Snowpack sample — Buffalo Mountain, Silverthorne, Colorado, USA (1/25/25, 10:11 AM MST)
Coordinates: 39.6222, -106.1139
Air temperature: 22 °F
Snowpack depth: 110 cm
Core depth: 30 cm
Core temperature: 42.8 °F
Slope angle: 12°, slope face: 102°
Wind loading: high
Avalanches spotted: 0
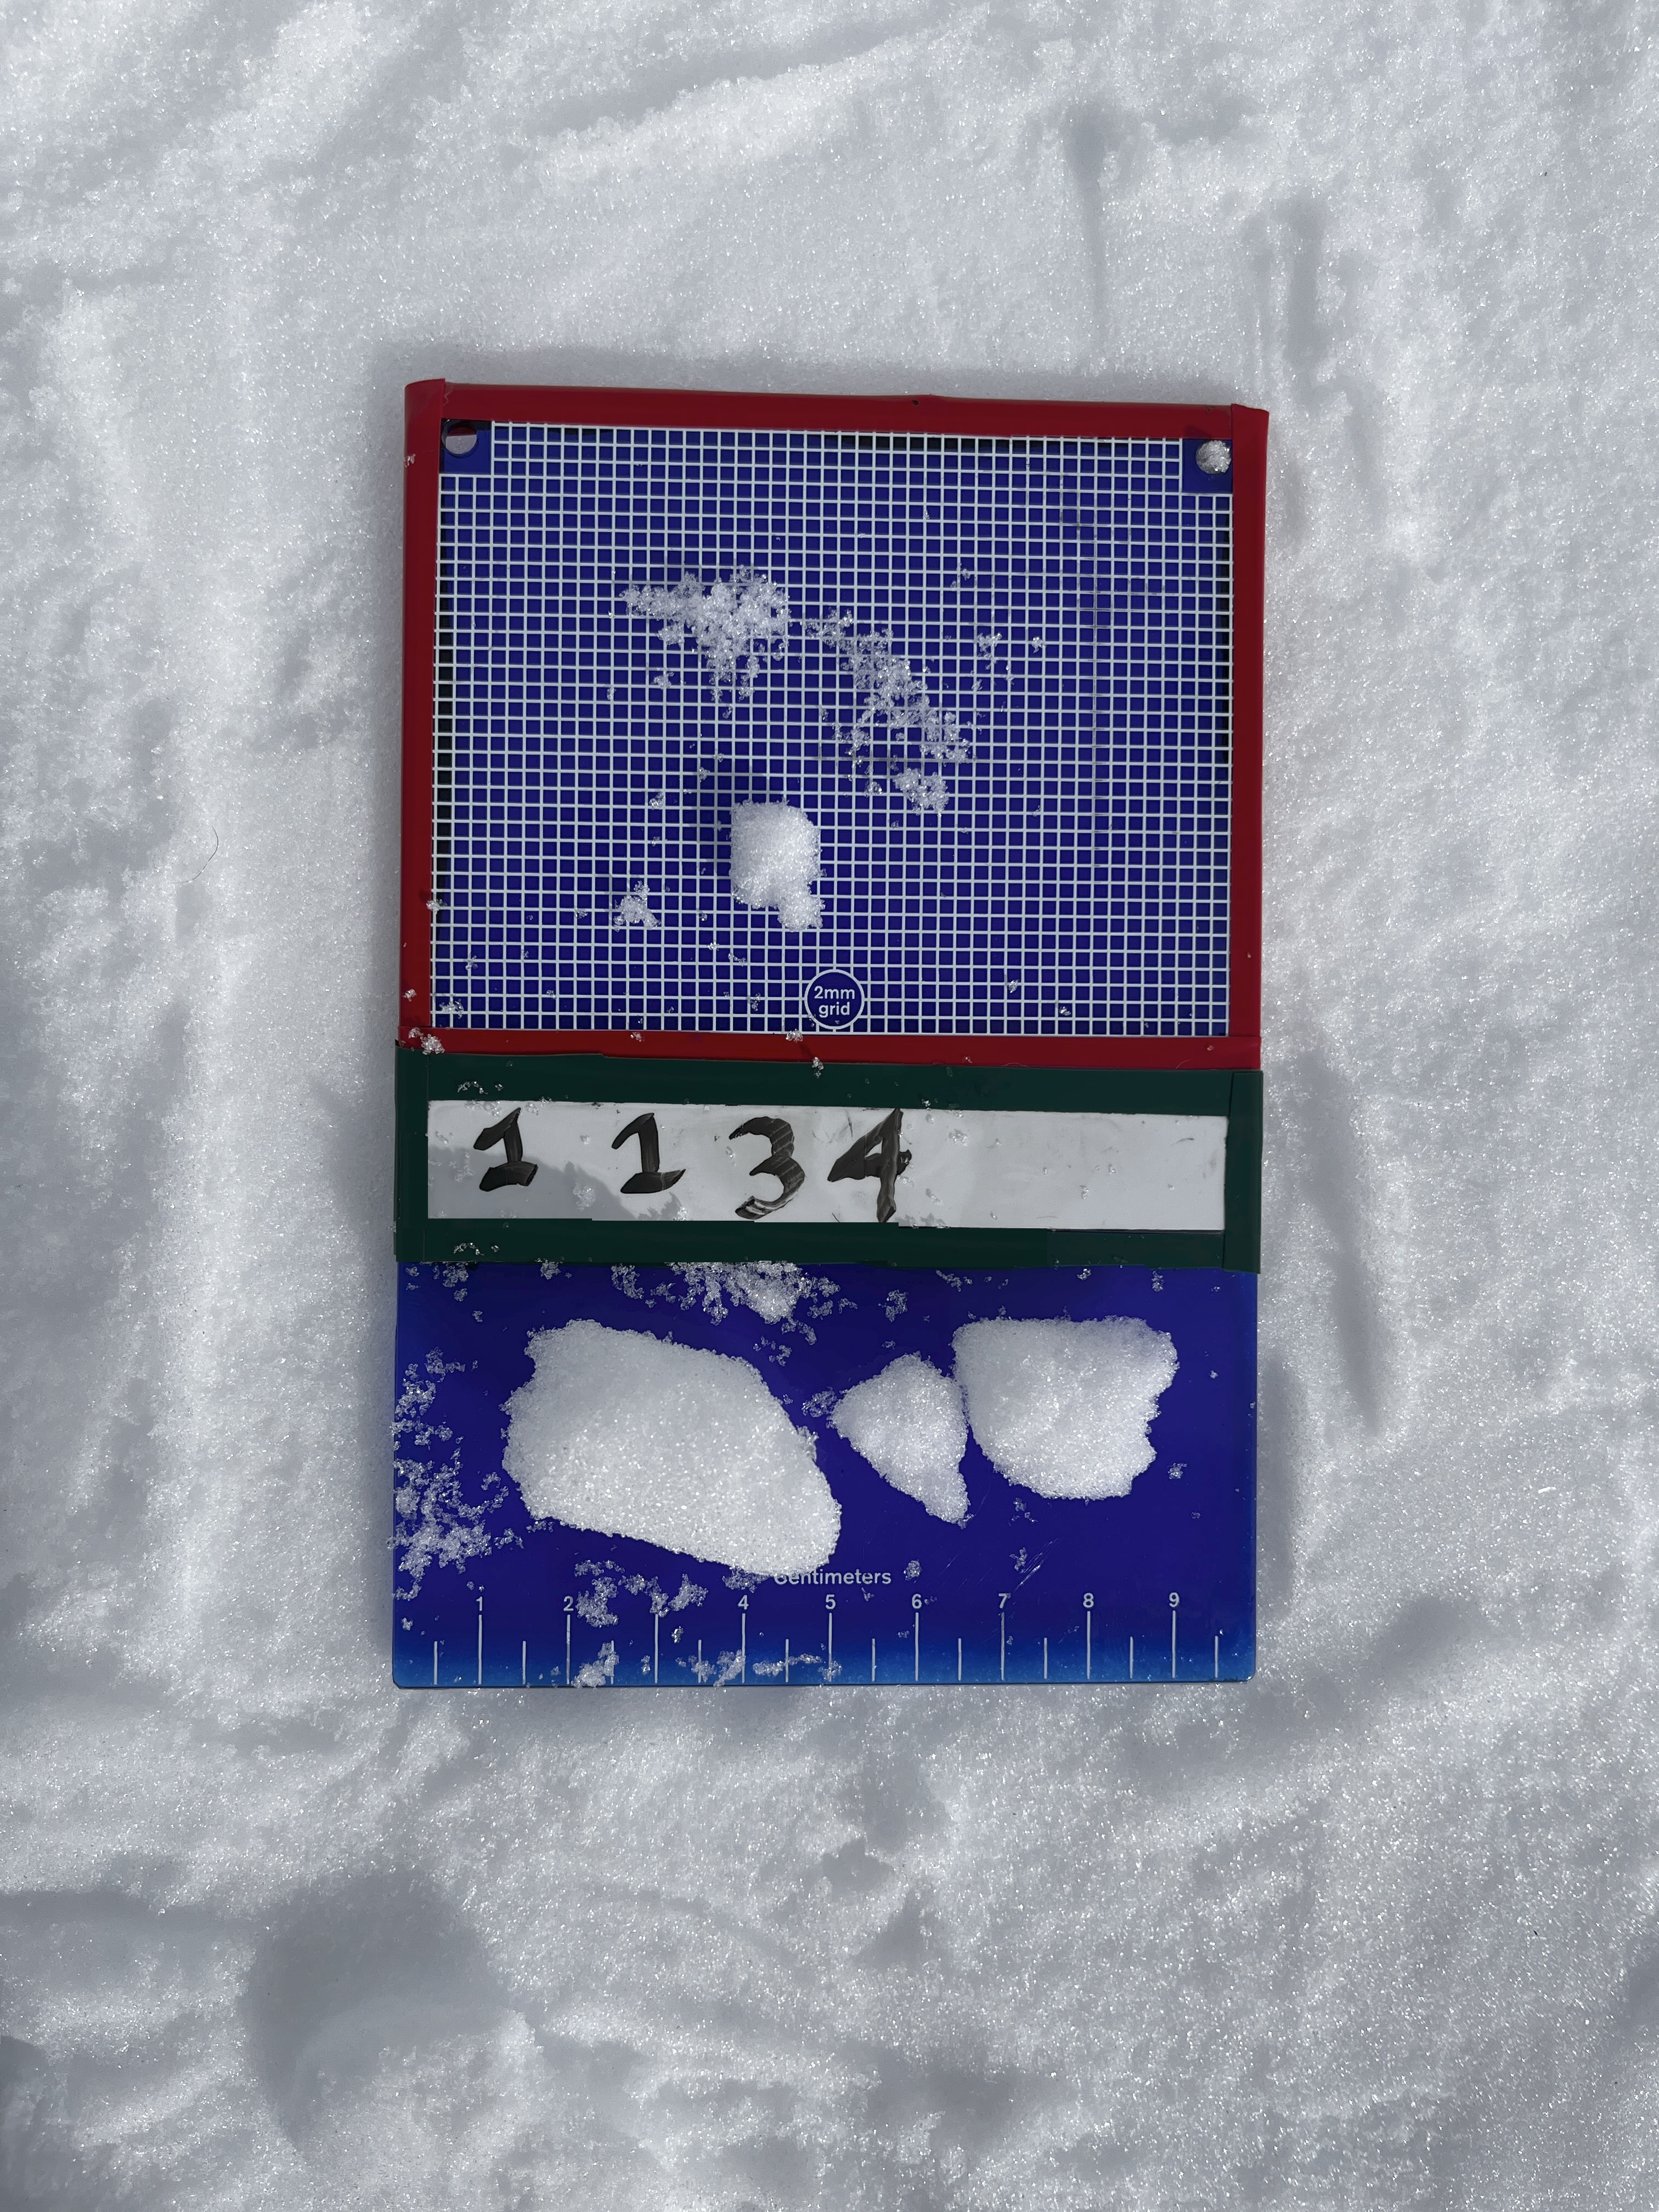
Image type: crystal_card
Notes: No avalanches nearby, collected on the outskirts of a fire break 15 meters from the treeline, on way to Buffalo and Red Mountain